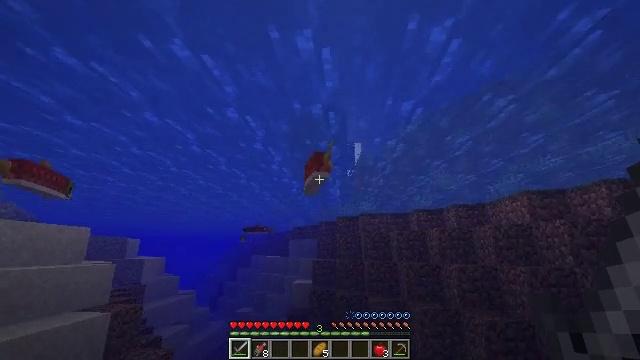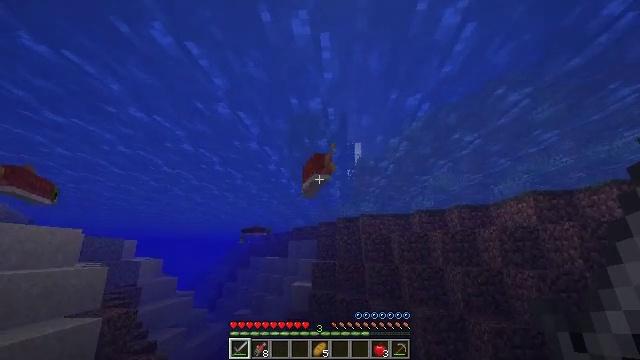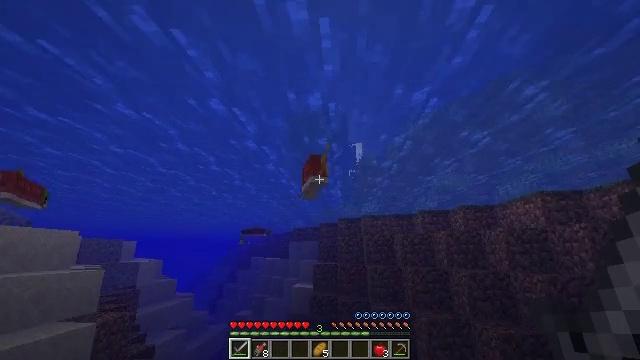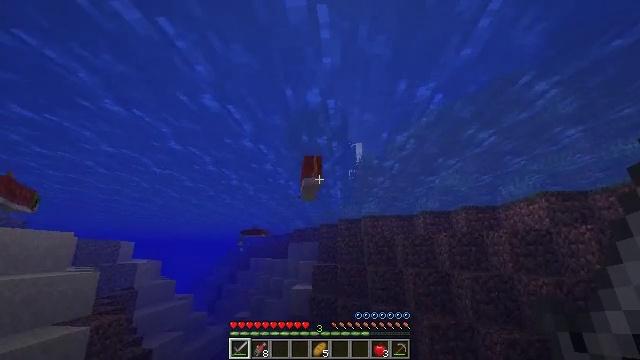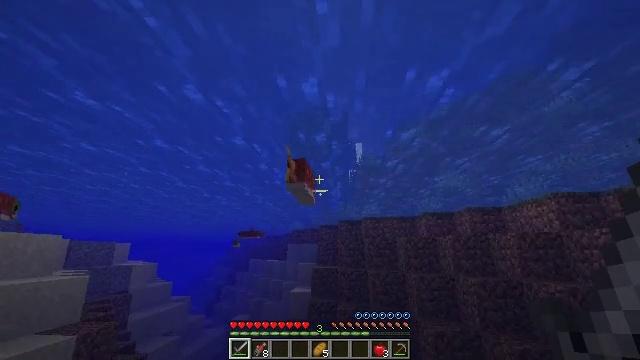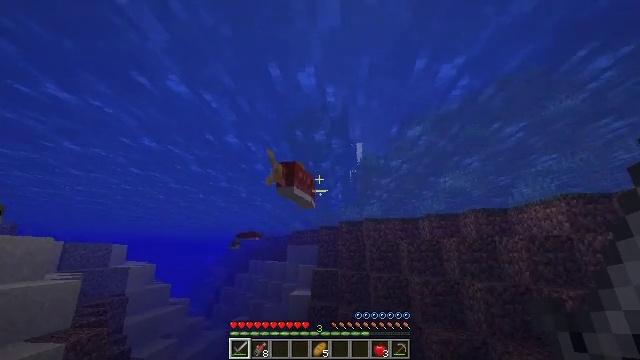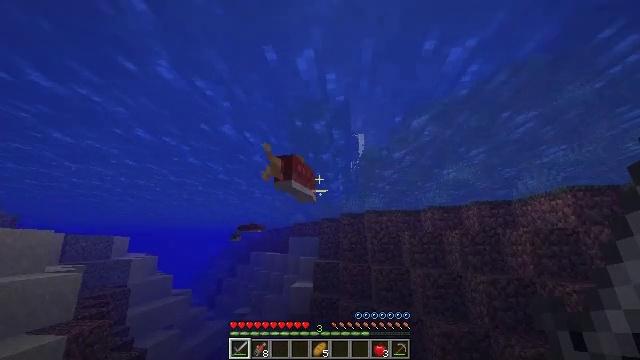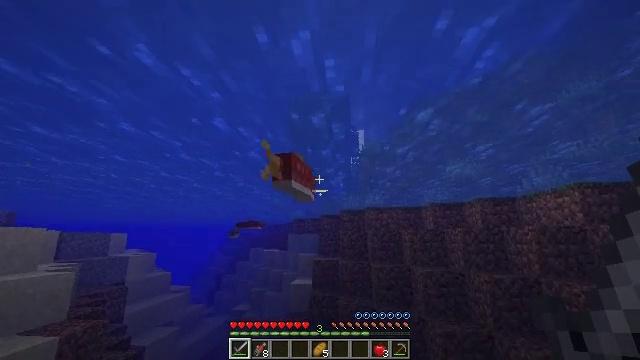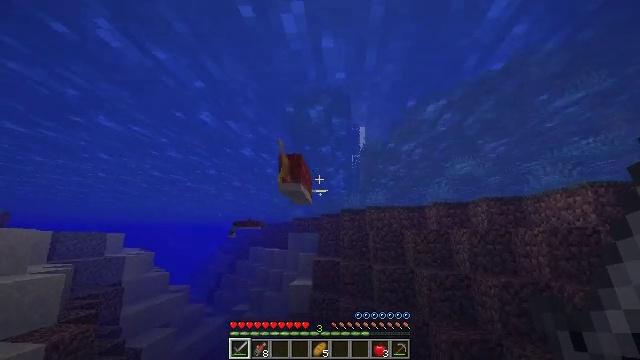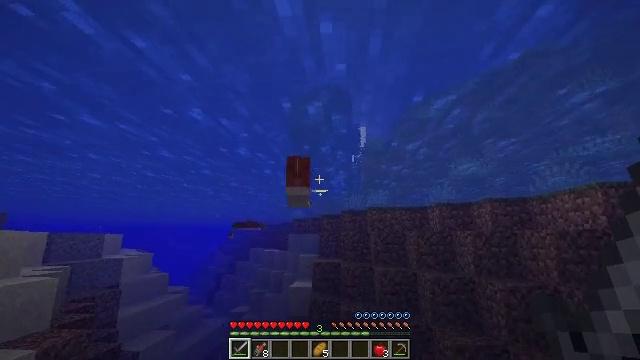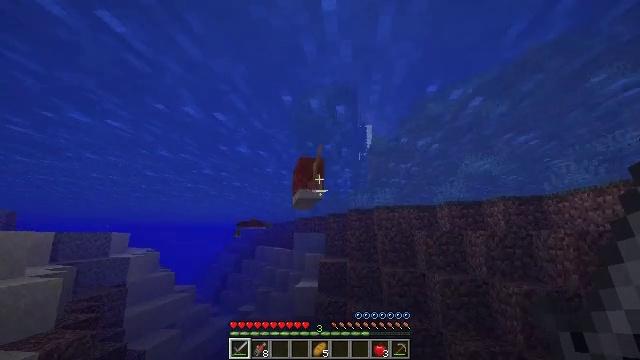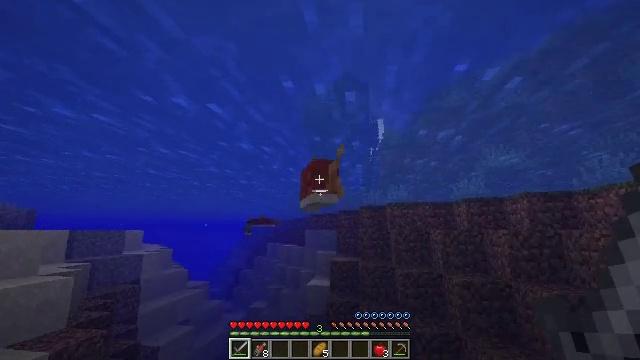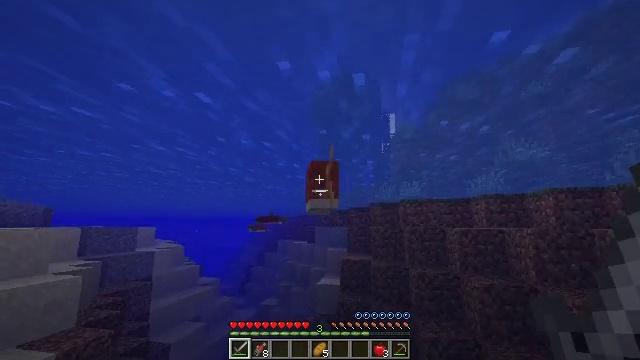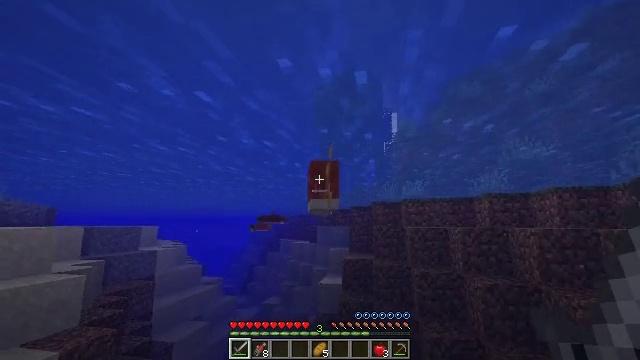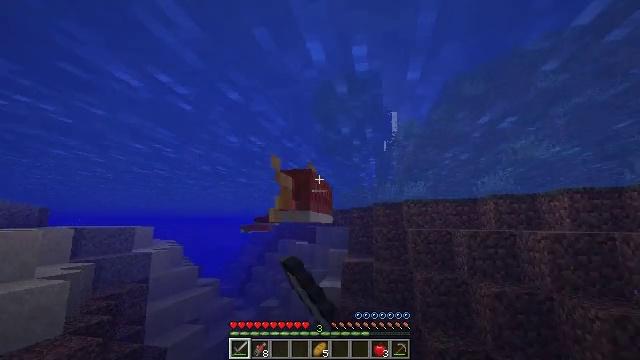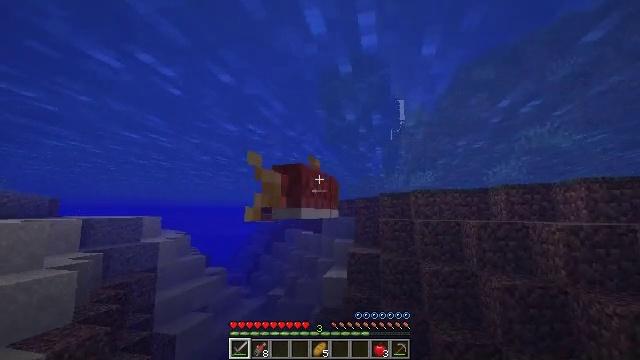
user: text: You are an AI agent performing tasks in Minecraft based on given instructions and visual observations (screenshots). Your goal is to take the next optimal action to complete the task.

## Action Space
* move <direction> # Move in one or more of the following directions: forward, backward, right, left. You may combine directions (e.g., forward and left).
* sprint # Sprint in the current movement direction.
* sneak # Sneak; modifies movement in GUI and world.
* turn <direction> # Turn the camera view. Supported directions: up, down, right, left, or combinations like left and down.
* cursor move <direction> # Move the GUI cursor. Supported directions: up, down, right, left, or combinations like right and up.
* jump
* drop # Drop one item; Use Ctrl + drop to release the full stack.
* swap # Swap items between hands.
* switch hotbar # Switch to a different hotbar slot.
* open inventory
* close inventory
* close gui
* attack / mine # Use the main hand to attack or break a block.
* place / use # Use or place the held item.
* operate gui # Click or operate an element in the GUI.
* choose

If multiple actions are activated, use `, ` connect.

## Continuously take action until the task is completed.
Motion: motion action
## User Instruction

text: Hunt a salmon.
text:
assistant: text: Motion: move forward
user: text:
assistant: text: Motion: move forward
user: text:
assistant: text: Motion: move forward
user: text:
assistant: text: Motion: move forward
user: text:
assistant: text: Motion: move forward
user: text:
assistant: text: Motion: move forward, turn down
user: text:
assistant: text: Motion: move forward
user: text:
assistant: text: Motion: move forward
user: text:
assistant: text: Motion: move forward
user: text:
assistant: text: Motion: move forward, turn left
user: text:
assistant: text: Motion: move forward, turn left
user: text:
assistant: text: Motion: move forward, turn left
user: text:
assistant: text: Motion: move forward, attack / mine
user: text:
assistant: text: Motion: move forward, attack / mine
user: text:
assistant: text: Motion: move forward, turn left and down, attack / mine
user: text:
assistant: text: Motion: move forward, turn left and down
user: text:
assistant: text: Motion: move forward, turn left and down
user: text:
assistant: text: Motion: move forward, turn left and down
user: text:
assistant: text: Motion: move forward, turn left and down
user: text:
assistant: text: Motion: move forward, turn left and down
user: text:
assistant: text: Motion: move forward, turn left and down
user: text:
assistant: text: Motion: move forward, turn left and down
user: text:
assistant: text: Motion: move forward, turn left
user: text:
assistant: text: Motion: move forward
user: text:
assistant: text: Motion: move forward
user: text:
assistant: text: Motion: move forward
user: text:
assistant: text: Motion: move forward
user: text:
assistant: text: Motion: move forward
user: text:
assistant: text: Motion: move forward, turn right
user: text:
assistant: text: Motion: move forward, turn right